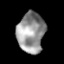
Tissue: lung
Cell type: Endothelial cells
Senescence score: 0.2407
Nuclear area (px): 1070
Mean DAPI intensity: 150.065